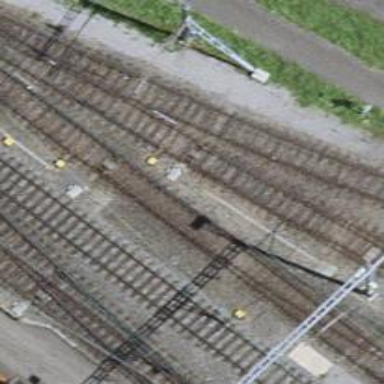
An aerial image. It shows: Railway switch.